Field crop: tomato
Growth stage: 2
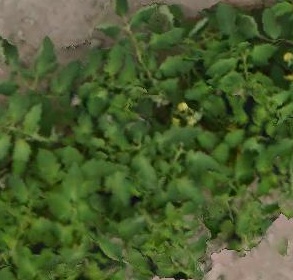
Species: tomato